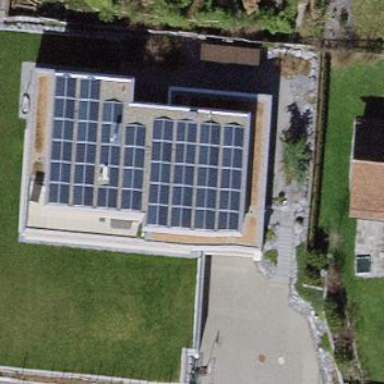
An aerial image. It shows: Solar photovoltaic panel generator producing electricity in small installation.